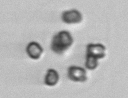
Label: Phaeocystis